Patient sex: M
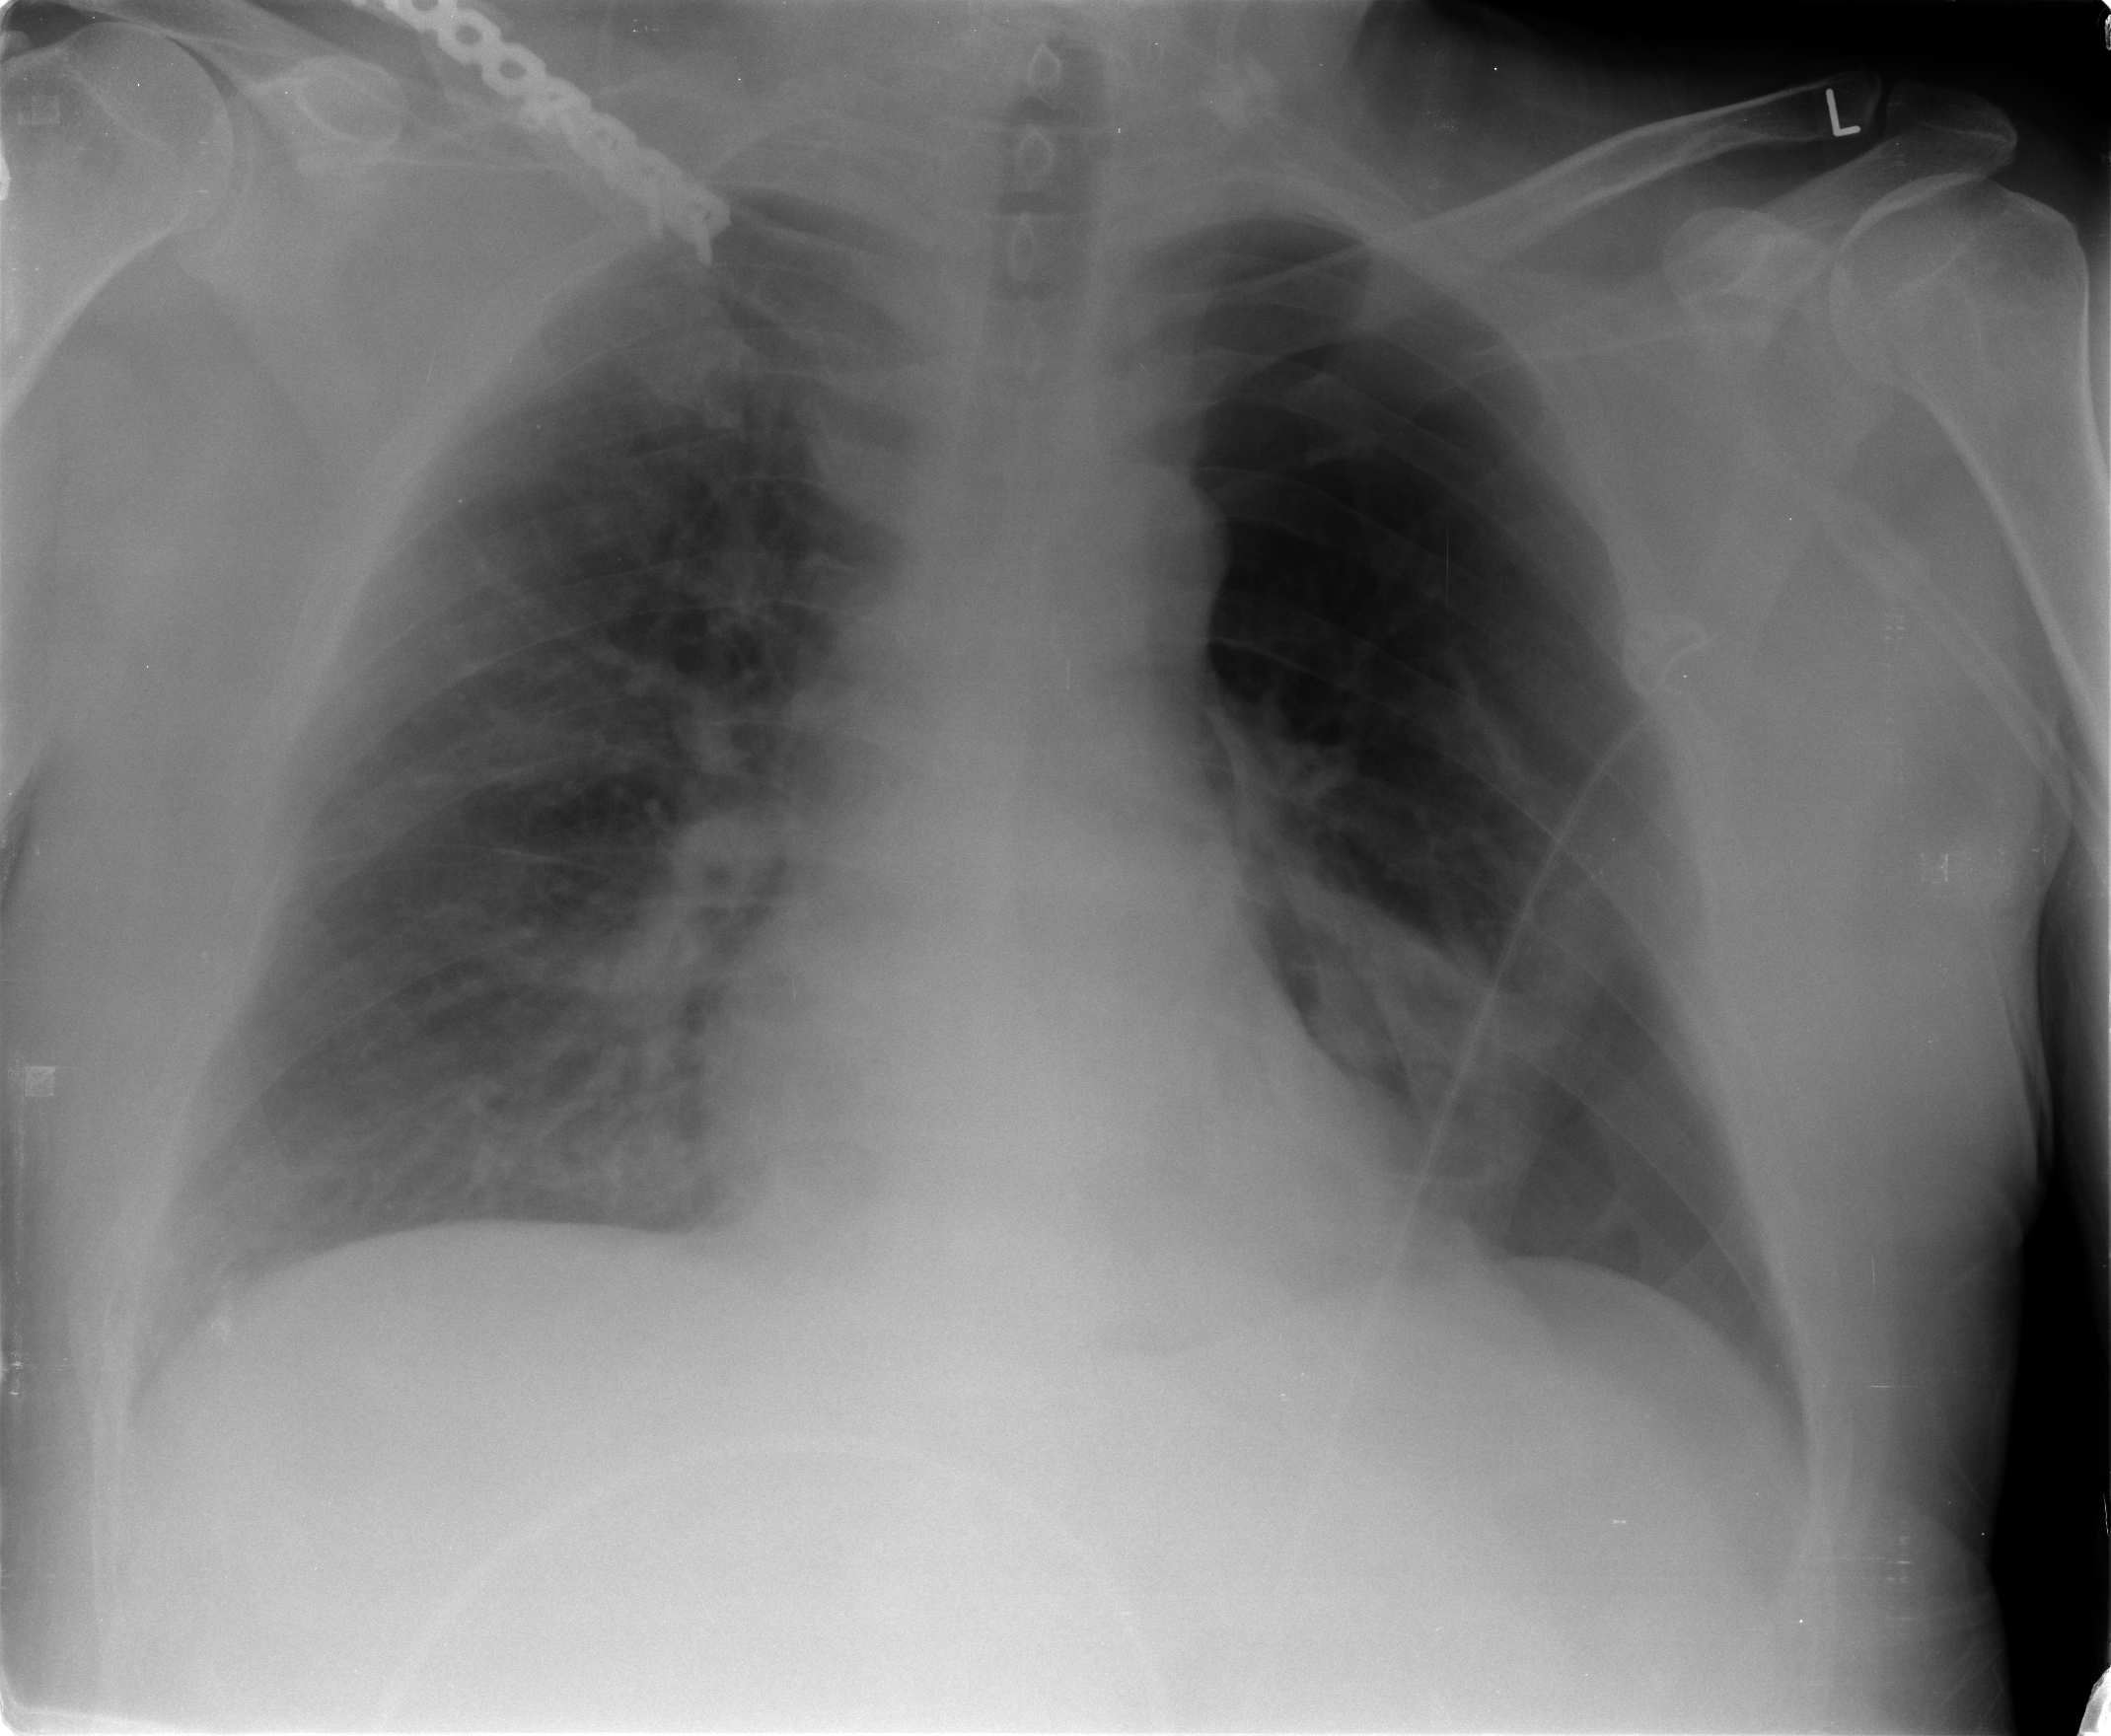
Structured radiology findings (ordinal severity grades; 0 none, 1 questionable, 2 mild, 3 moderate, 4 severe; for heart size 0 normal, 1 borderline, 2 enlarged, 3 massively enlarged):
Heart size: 0
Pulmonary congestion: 2
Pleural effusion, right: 2
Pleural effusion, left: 2
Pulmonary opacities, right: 2
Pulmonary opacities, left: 0
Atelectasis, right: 2
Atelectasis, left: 4